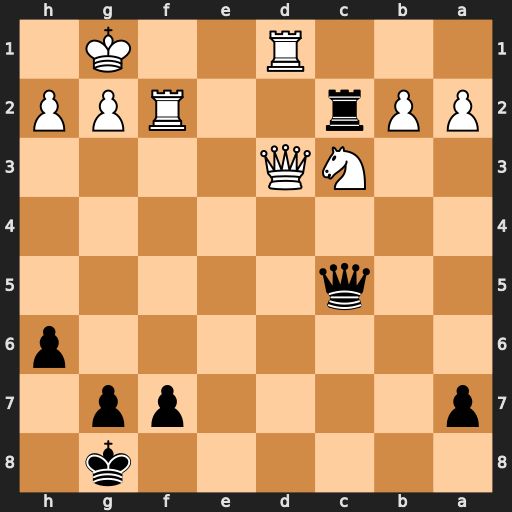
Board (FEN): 6k1/p4pp1/7p/2q5/8/2NQ4/PPr2RPP/3R2K1
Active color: b
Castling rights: -
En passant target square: -
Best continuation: Qxf2+ Kh1 Qxg2#